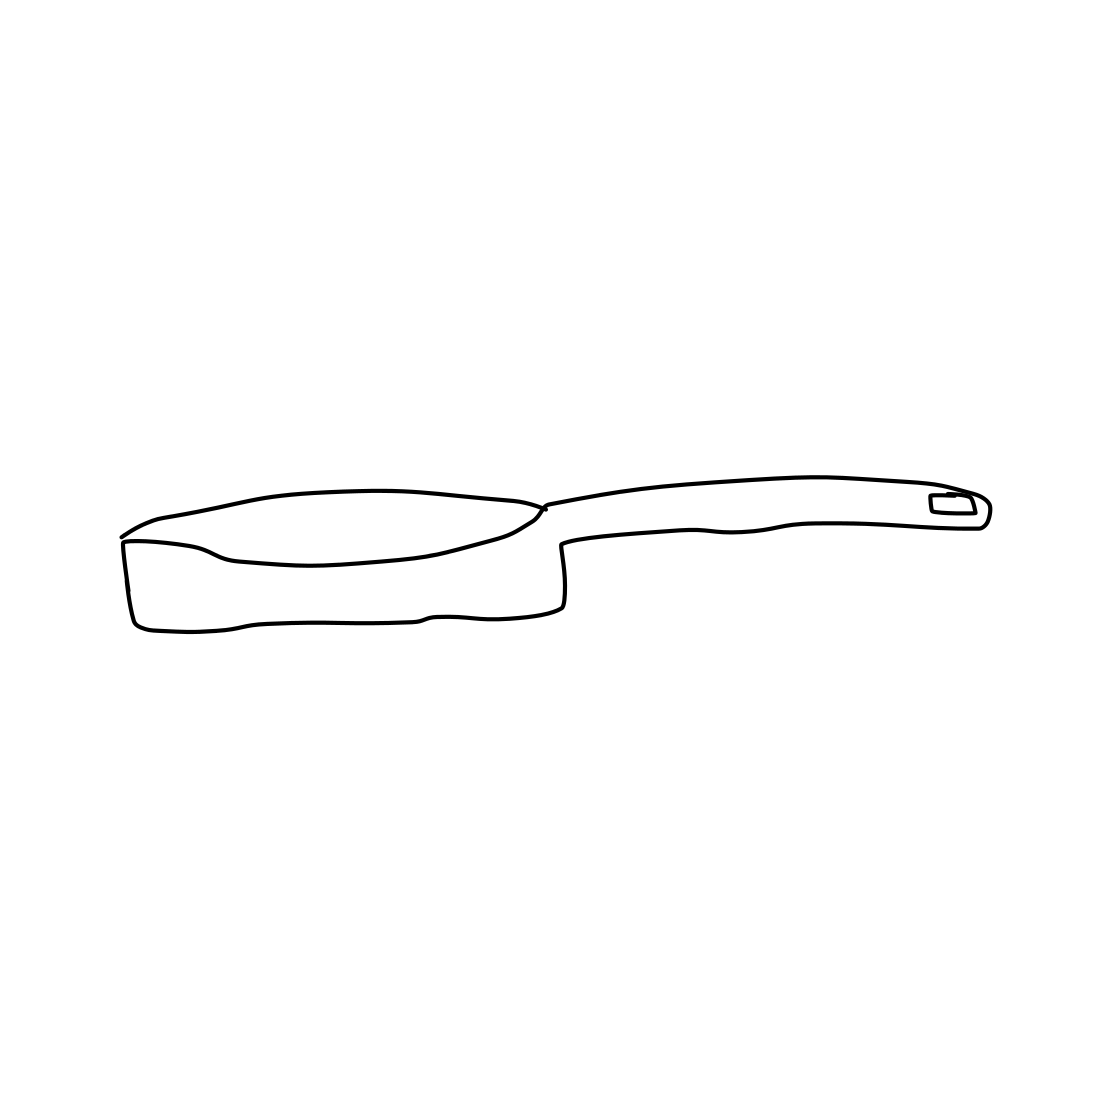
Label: frying-pan